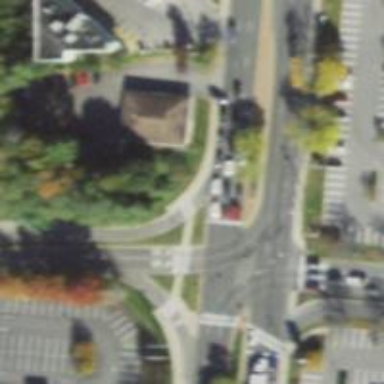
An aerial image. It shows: Zebra crossing on the road.